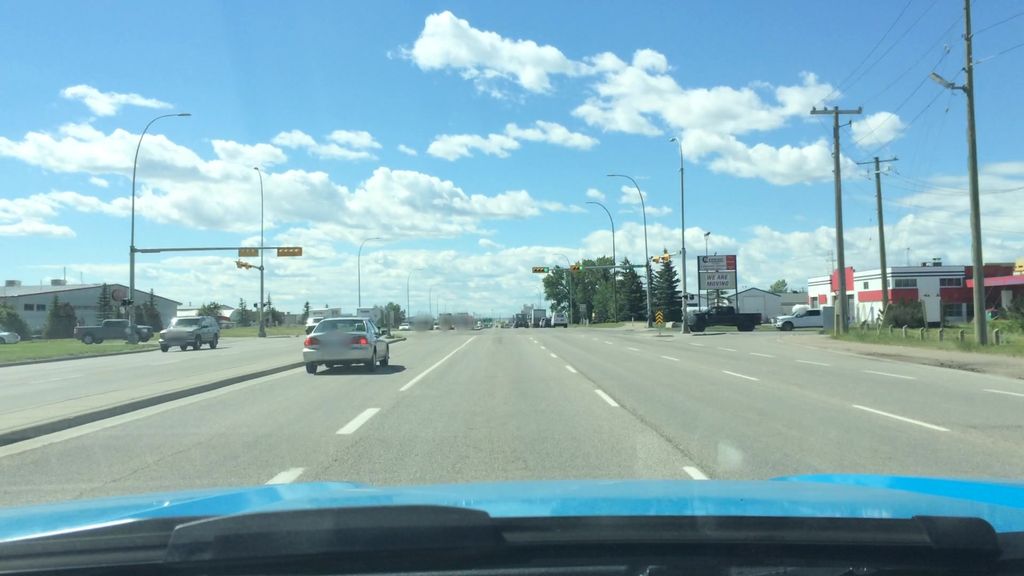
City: calgary